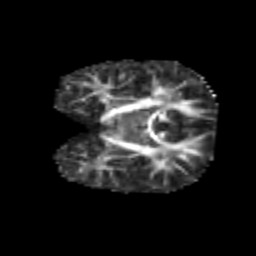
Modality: FA
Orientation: coronal
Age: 7
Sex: male
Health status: healthy